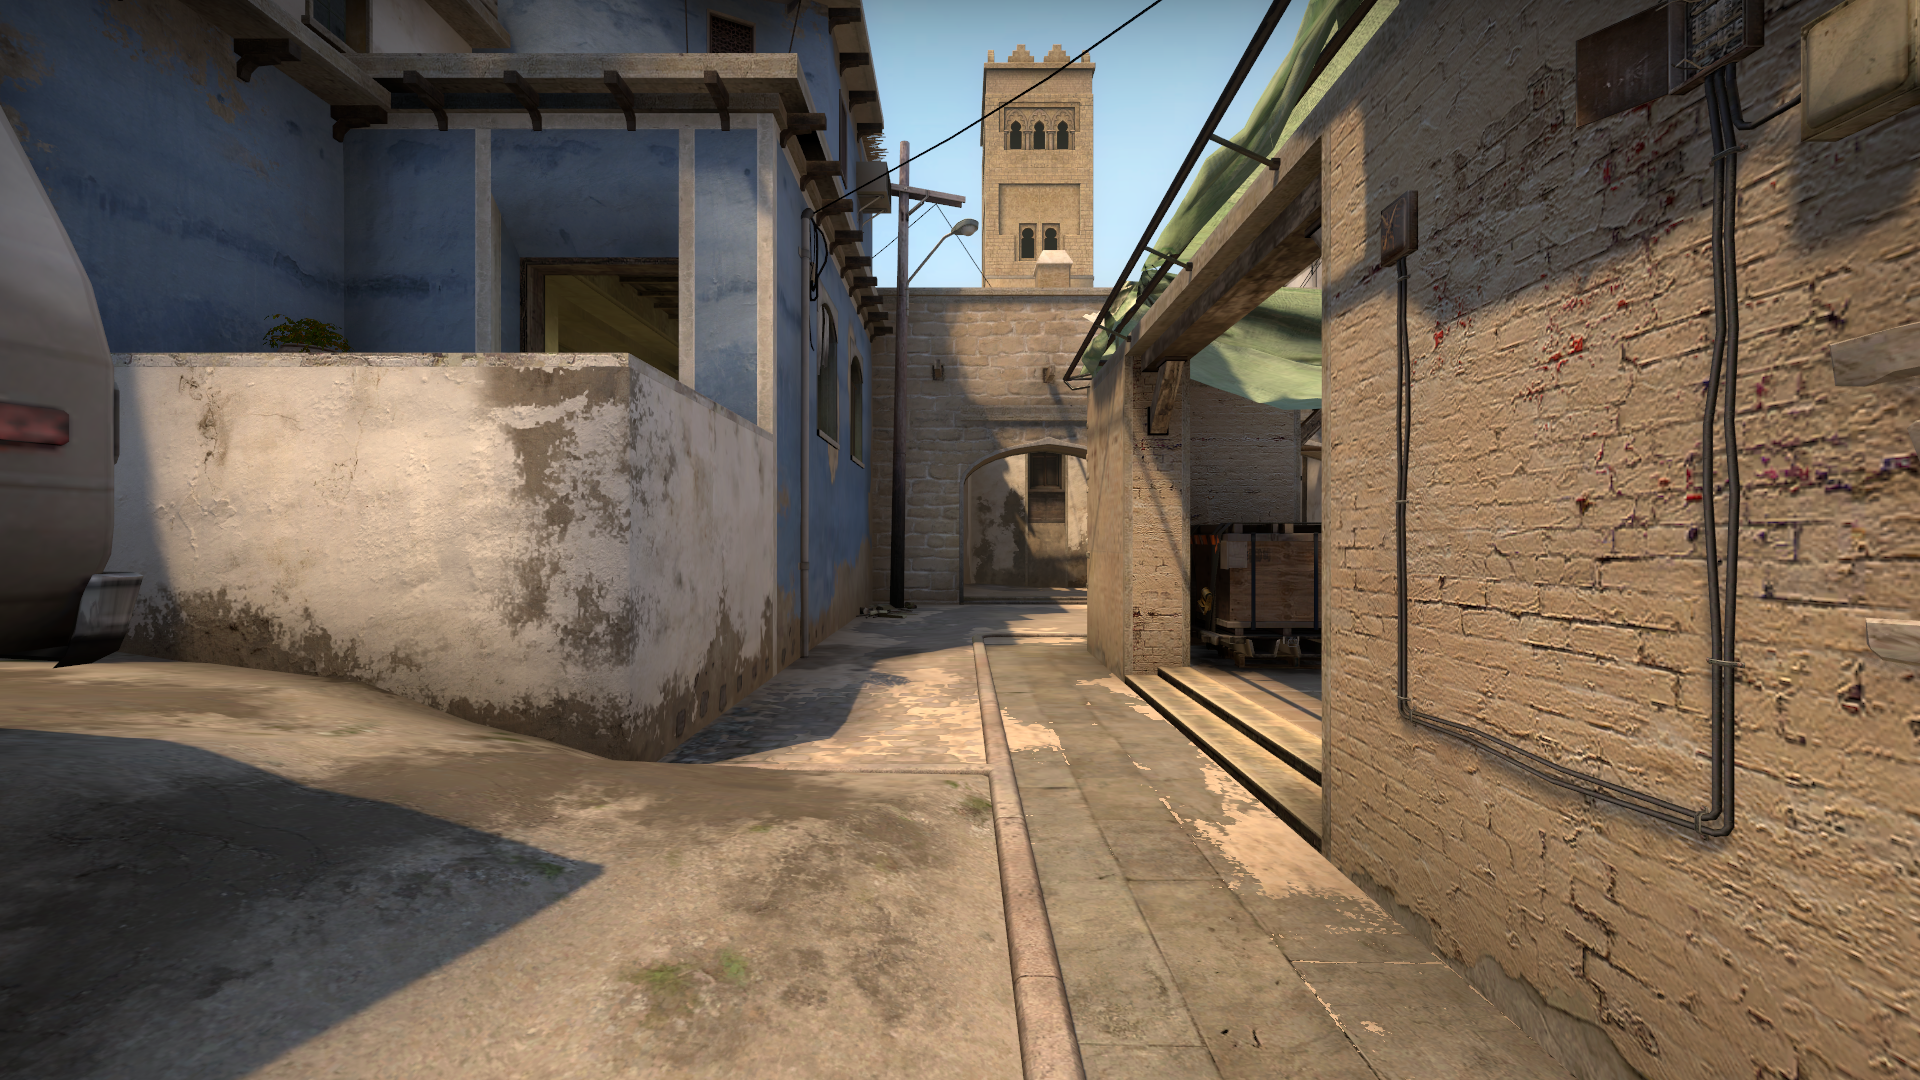
Map: de_mirage